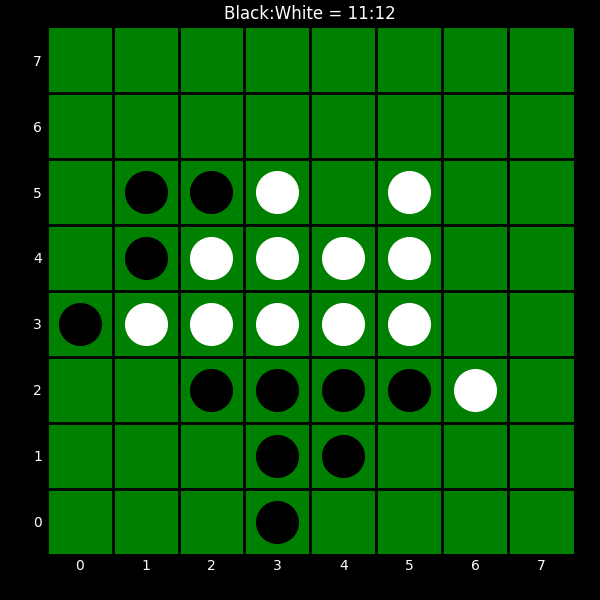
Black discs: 11
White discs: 12